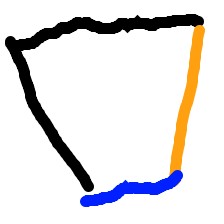
Shape: trapezoid